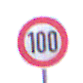
Verkehrszeichen: Geschwindigkeit100
Umgebung: Outdoor, Nature
Tageszeit: MorningAfternoon
Wetter: Overcast
Licht: Natural
Jahreszeit: NotSpecified
Kontrast: LowContrast